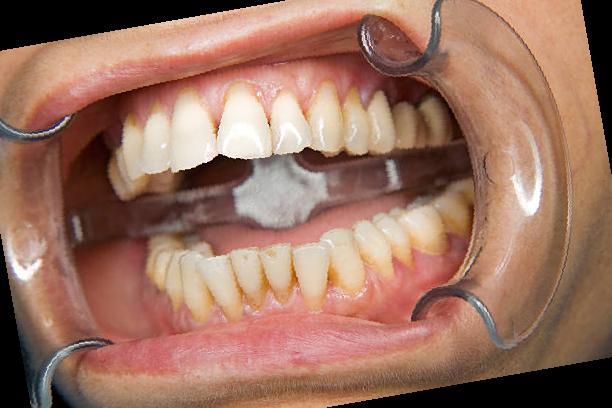
Condition: Calculus